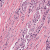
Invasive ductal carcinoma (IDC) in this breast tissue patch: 1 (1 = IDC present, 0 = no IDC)